Question: I have applied lead() function on Sales Column and since lead() returns NULL for the last row for the Column following_year_sales , I want the value to be <PHONE>.95 instead of NULL , how to resolve this ?

I have used this query and Output is shown in the image .
'''
SELECT
salesman_id,
year,
sales,
LEAD(sales) OVER (
ORDER BY year
) following_year_sales
FROM
salesman_performance
WHERE
salesman_id = 55;
'''
Please help .
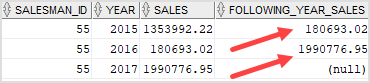
Answer: You can call 'lead()' with three parameters. The second would be the number of rows to look ahead and the third a default value that is used in case there is no such row. If you specify the column again as the default, it uses that row's value
'''
LEAD(sales, 1, sales) OVER (ORDER BY year) following_year_sales
'''